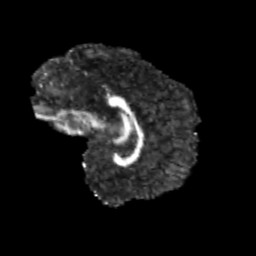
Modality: FA
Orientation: sagittal
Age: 13
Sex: female
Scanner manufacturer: siemens
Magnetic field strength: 3 T
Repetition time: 3.8 s
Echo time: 0.07 s